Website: apple
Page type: address-validator
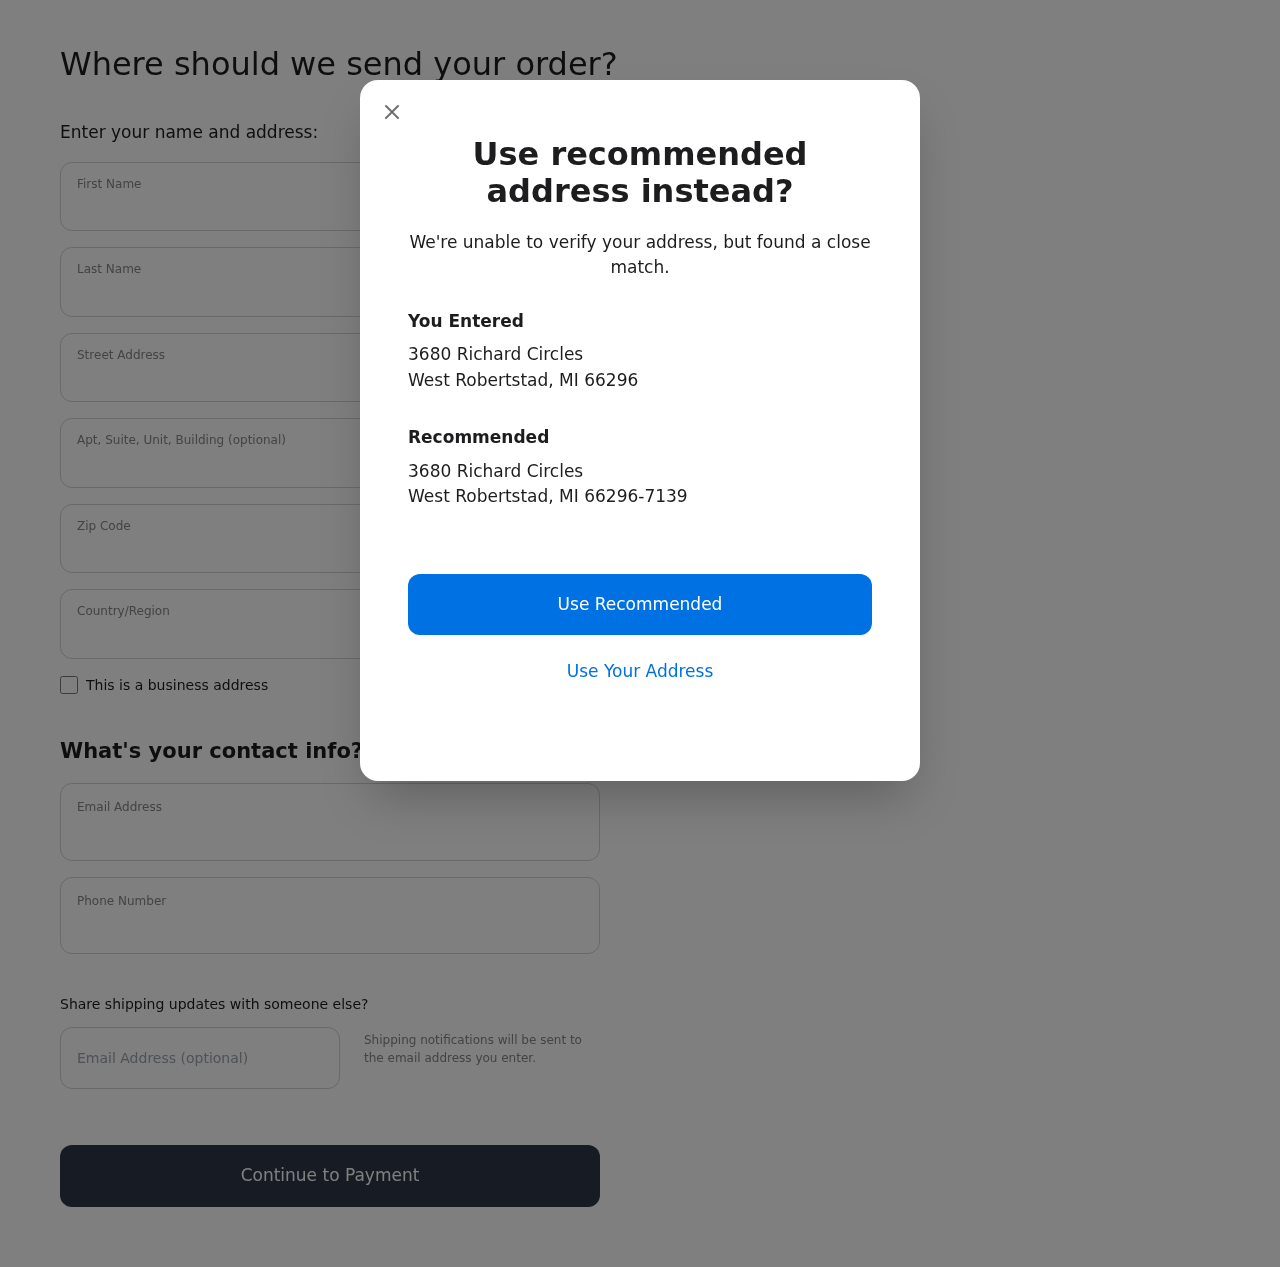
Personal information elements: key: PII_CITY
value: West Robertstad
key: PII_COUNTRY
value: United States
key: PII_EMAIL
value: candace_hartman@gmail.com
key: PII_FIRSTNAME
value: Candace
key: PII_GIFT_EMAIL
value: epalmer@hotmail.com
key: PII_LASTNAME
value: Hartman
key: PII_PHONE
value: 2908014974
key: PII_POSTCODE
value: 66296
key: PII_POSTCODE_FULL
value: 66296-7139
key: PII_STATE_ABBR
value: MI
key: PII_STREET
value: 3680 Richard Circles
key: PII_CITY2
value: West Robertstad
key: PII_STATE_ABBR2
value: MI